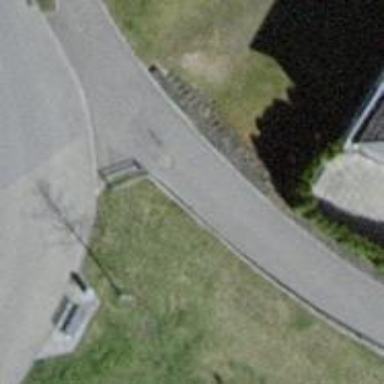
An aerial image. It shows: Bollard barrier.